Question: In Firefox, I have a table which when border-collapse is applied the borders are in different thicknesses. But this problem doesn't occours in Chrome.
The HTML and CSS code of the table:
'''
//HTML
<div id="divTabela">
<table width="100%" cellpadding="4" border="1" name="tabelainfo" id="tabelainfo" class="bordasimples">
<tbody>
<tr id="titulotabela">
<th colspan="1" rowspan="1">Data Inicial</th>
<th colspan="1" rowspan="1">Data Final</th>
<th colspan="1" rowspan="1">Distribuidor</th>
<th colspan="1" rowspan="1">Agendar</th>
<th colspan="1" rowspan="1">Ver Detalhes</th>
</tr>
<tr id="corpotabela">
<td align="center" colspan="1" rowspan="1">####</td>
<td align="center" colspan="1" rowspan="1">####</td>
<td align="center" colspan="1" rowspan="1">####</td>
<td align="center" colspan="1" rowspan="1"></td>
<td align="center" colspan="1" rowspan="1"><div title="Ver Detalhes"><a href="#"><div></div></a></div></td>
</tr>
<tr id="corpotabela"><td align="center" colspan="1" rowspan="1">####</td>
<td align="center" colspan="1" rowspan="1">####/td>
<td align="center" colspan="1" rowspan="1">####</td>
<td align="center" colspan="1" rowspan="1"></td>
<td align="center" colspan="1" rowspan="1"><div title="Ver Detalhes"><a href="#"><div></div></a></div></td>
</tr>
</tbody>
</table>
<br>
</div>
//CSS
table.bordasimples {border-collapse: collapse;}
table.bordasimples tr td {border:1px solid;}
table.bordasimples tr th {border:1px solid;}
#tabelainfo {
padding-top: 0px;
font-size: 12px;
font-family: Calibri;
text-align: justify;
border-top-color: #FFFFFF;
border-right-color: #FFFFFF;
border-bottom-color: #FFFFFF;
border-left-color: #FFFFFF;
color: #083c06;
text-decoration: none;
}
'''
See the table rows in the image below:

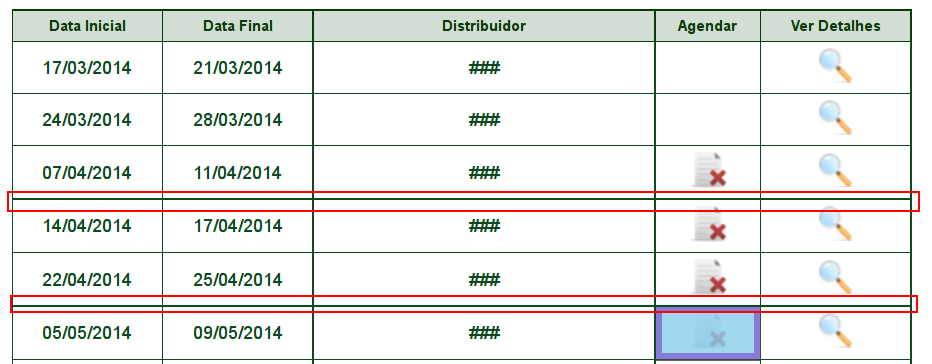
Answer: I solved the problem just changing the CSS code:
'''
table.bordasimples {
border-spacing: 0px;
border:1px solid #D2DDD4;
}
table.bordasimples tr td, table.bordasimples tr th
{border:1px solid #D2DDD4;}
'''
I replaced the border-collapse for border-spacing and changed the color of borders, now my table is the way I wanted, and with a better layout.
Thanks everyone!